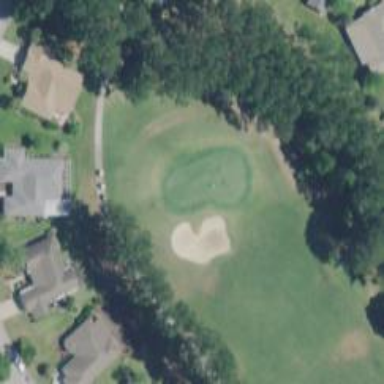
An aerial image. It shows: Golf hole.